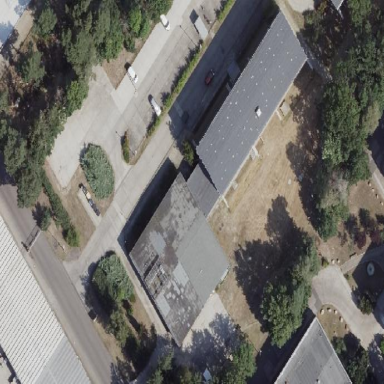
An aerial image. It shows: Flat-roofed commercial building.